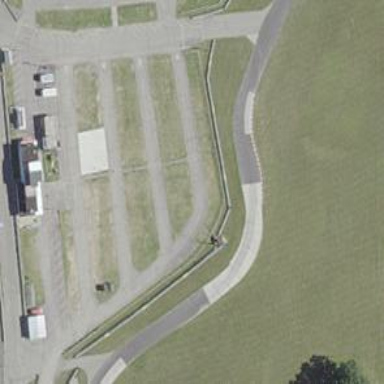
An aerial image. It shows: Motor sport raceway.